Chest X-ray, AP view. Patient: 63 years old, sex M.
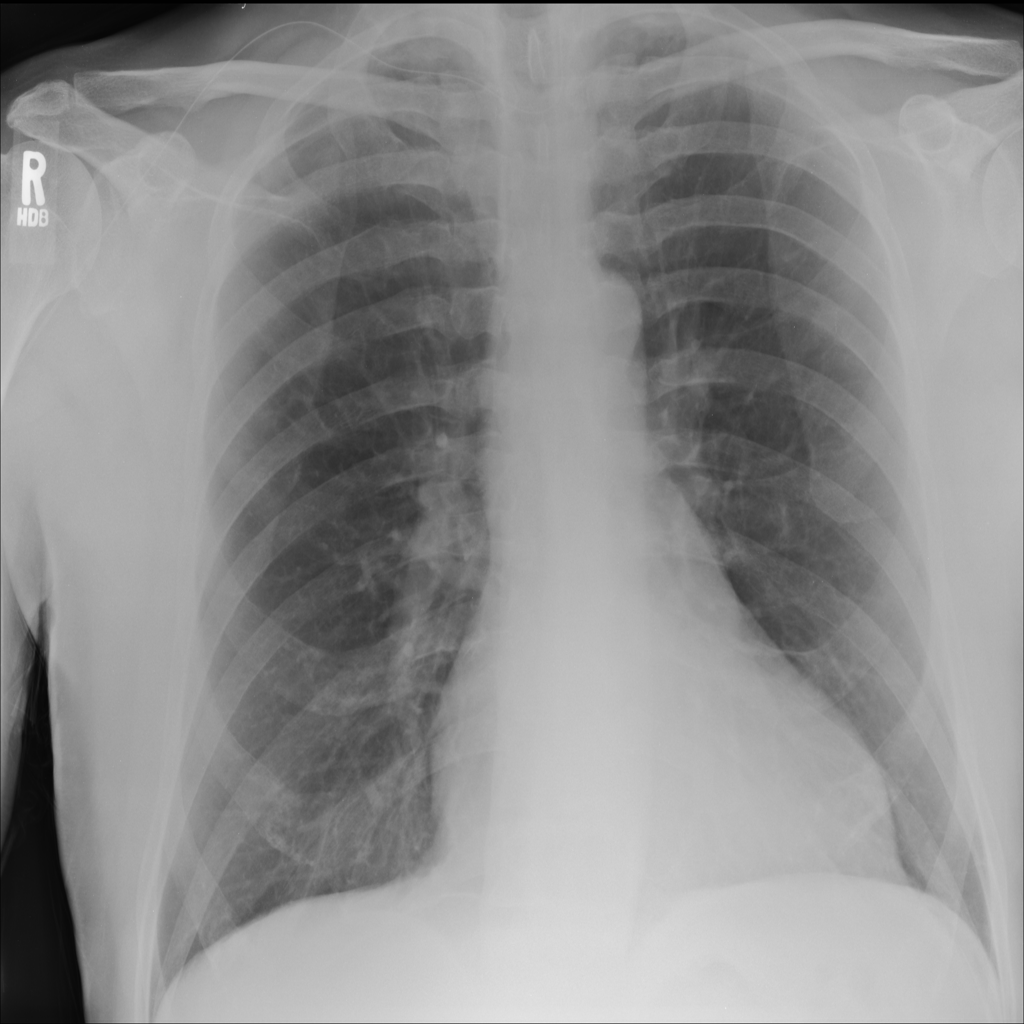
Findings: No Finding